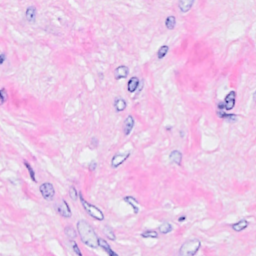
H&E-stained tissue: Breast